Question: When I open my solution by double click on solution file in a file manager, Visual Studio 2012 asks me whether I want to save devenv.sln:

How can I avoid this annoying thing? (except of opening vs first and than solution - I want just to click a solution file in my file manager).
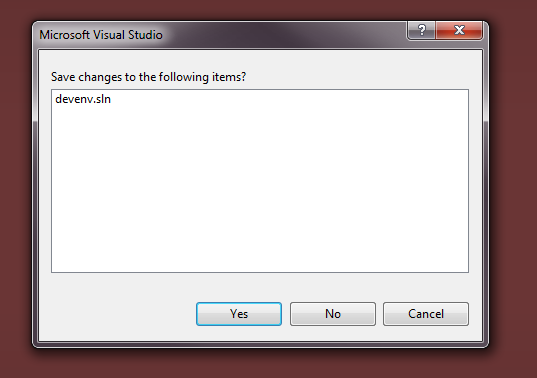
Answer: As indicated <URL>\Common Files\microsoft shared\MSEnvslauncher.exe"' to run as Administrator.
1. Right-click C:\Program Files (x86)\Common Files\microsoft shared\MSEnv\VSLauncher.exe
2. Select Properties
3. Click Compatibility
4. Set "Run this program as an administrator".
I also did the same for 'C:\Program Files (x86)\Microsoft Visual Studio 11.0\Common7\IDE\devenv.exe'.